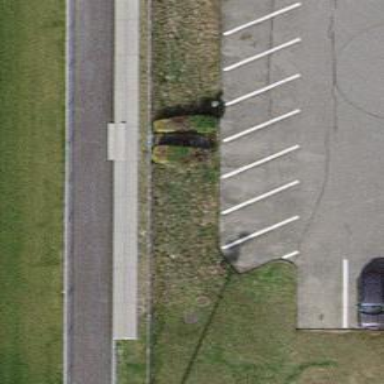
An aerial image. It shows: Set of concrete steps.